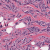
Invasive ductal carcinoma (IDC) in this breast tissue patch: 1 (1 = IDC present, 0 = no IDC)